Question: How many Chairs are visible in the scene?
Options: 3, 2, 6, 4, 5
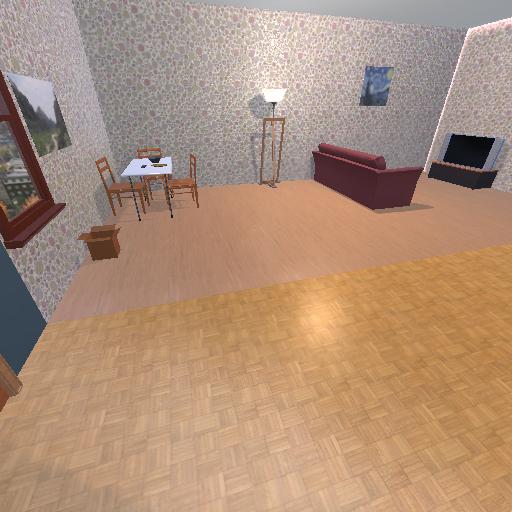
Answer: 3